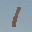
Label: 1